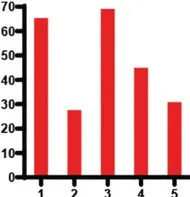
MSI score.
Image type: chart (chart)